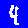
Digit: 4